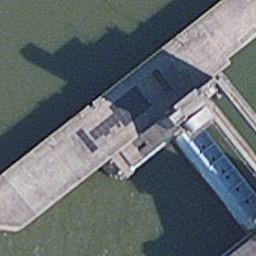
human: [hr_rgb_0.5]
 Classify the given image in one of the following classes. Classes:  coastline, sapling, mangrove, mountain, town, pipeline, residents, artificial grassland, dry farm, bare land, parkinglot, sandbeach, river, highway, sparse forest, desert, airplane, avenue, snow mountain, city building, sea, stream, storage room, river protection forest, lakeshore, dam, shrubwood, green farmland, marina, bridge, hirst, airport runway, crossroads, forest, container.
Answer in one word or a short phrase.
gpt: dam